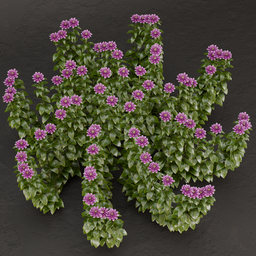
Label: nature